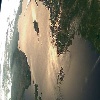
Label: water